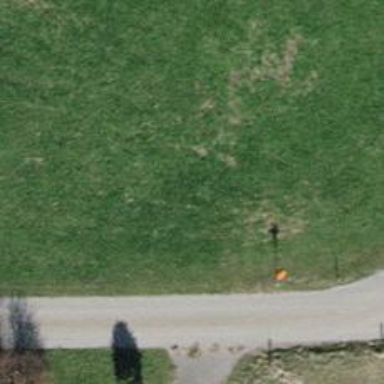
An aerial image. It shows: Pipeline marker.